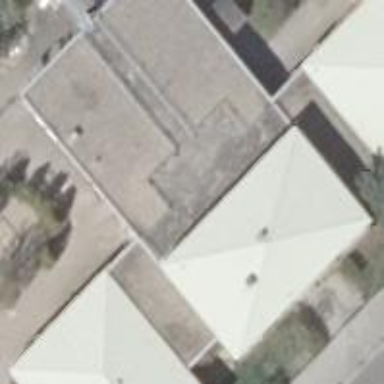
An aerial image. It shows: Kindergarten building.